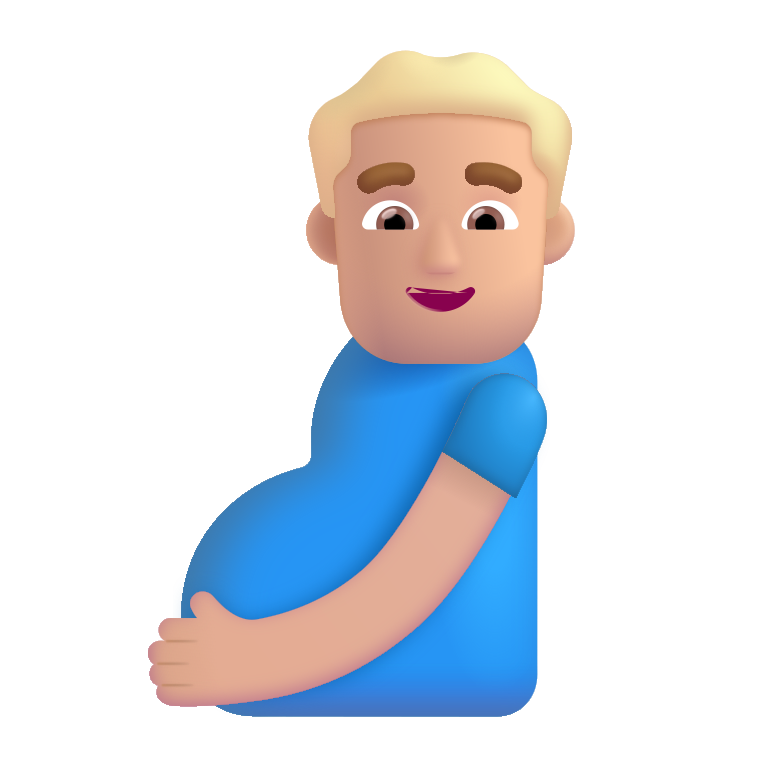
pregnant man color  light